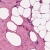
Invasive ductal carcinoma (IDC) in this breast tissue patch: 0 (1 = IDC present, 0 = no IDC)